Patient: sex M, age 72
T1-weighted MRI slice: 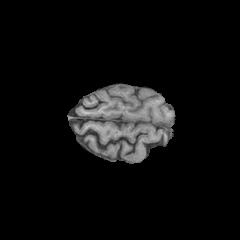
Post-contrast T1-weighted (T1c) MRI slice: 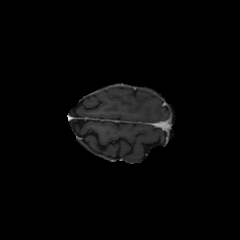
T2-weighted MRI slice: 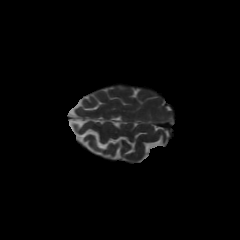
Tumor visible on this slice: no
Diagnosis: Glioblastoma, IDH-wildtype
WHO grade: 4